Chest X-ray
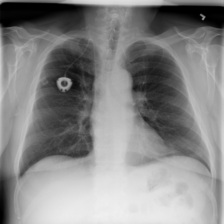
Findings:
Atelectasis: negative
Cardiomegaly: negative
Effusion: negative
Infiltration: negative
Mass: negative
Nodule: negative
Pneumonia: negative
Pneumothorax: negative
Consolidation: negative
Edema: negative
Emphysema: negative
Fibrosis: negative
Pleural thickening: negative
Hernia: negative